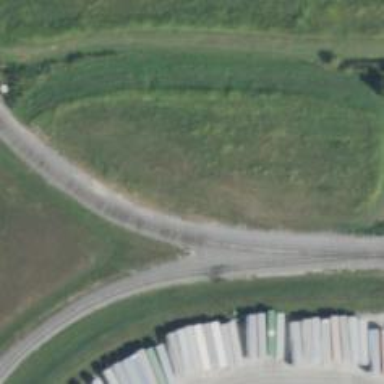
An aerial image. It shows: Rail spur service.